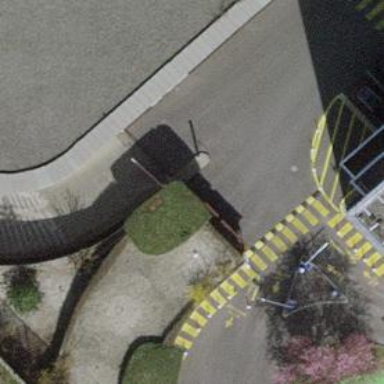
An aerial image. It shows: Parking area.